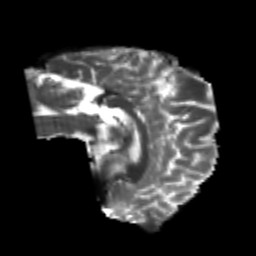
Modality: T2w
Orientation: sagittal
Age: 25
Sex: male
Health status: healthy
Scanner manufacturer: philips
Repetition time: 7.388 s
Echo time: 0.08599 s